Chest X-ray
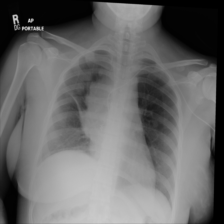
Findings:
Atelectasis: negative
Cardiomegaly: negative
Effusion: negative
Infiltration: negative
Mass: positive
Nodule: negative
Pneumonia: negative
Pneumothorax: negative
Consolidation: negative
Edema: negative
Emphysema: negative
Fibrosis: negative
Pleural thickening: negative
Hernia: negative